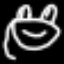
Label: frog